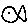
Label: fish